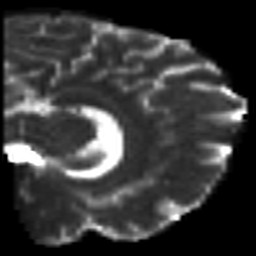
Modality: T2w
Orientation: sagittal
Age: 28
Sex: male
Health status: healthy
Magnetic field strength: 3 T
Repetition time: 7 s
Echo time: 0.0926 s